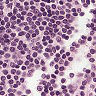
Metastatic tissue present: no